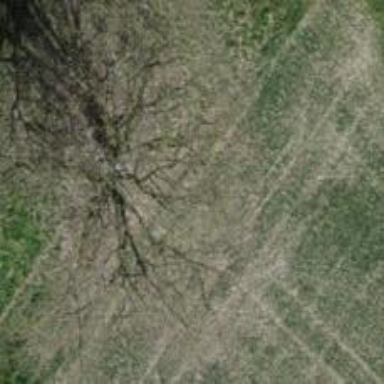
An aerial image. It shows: Deciduous broadleaved tree.